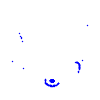
Particle: electron